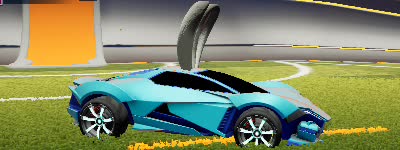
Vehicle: werewolf